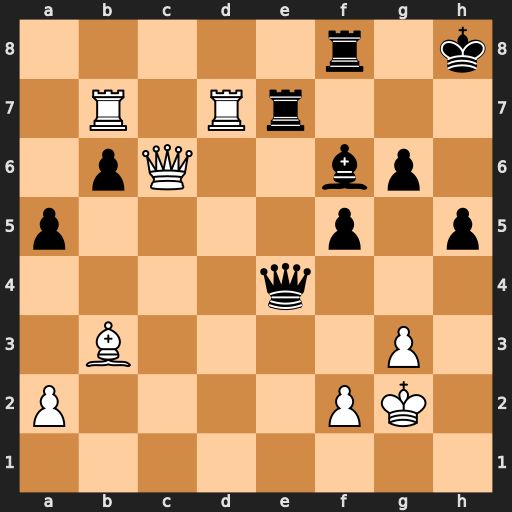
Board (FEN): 5r1k/1R1Rr3/1pQ2bp1/p4p1p/4q3/1B4P1/P4PK1/8
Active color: w
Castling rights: -
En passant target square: -
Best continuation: Qxe4 fxe4 Rxe7 Bxe7 Rxe7